Question: I'm putting some settings to the checkbox, and it works. But when I take them into a style and apply them, it doesn't. Per below, first button uses the style (NOT working), second one direct settings (works). What's wrong with my style file, per below? Tks
'''
<CheckBox android:id="@+id/mon"
android:text ="Mon"
android:layout_width="80dp"
android:layout_height="80dp"
android:contentDescription="Monday"
android:layout_alignParentLeft="true"
android:layout_alignParentTop="true"
style="@style/FilledCheckButton"
/>
<CheckBox android:id="@+id/tue"
android:text="Tue"
android:layout_width="80dp"
android:layout_height="80dp"
android:contentDescription="Tuesday"
android:layout_alignParentTop="true"
android:layout_toRightOf="@+id/mon"
android:gravity="center"
android:background="@drawable/v4_btn_weekday"
android:button="@drawable/v4_btn_weekday"
/>
'''
My style file:
'''
<?xml version="1.0" encoding="utf-8"?>
<resources xmlns:android="http://schemas.android.com/apk/res/android">
<style name="FilledCheckButton" parent="android:style/Widget.CompoundButton.CheckBox"
android:background="@drawable/v4_btn_weekday"
android:button="@drawable/v4_btn_weekday"
android:gravity="center">
</style>
</resources>
'''

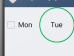
Answer: Try this way
'''
<?xml version="1.0" encoding="utf-8"?>
<resources xmlns:android="http://schemas.android.com/apk/res/android">
<style name="FilledCheckButton" parent="@android:style/Widget.CompoundButton.CheckBox">
<item name="android:background">@drawable/v4_btn_weekday</item>
<item name="android:button">@drawable/v4_btn_weekday</item>
<item name="android:gravity">center</item>
</style>
'''
For more information go to <URL>